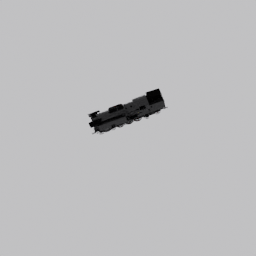
Label: mechanical